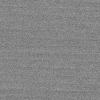
Atmospheric dust classification: dusty